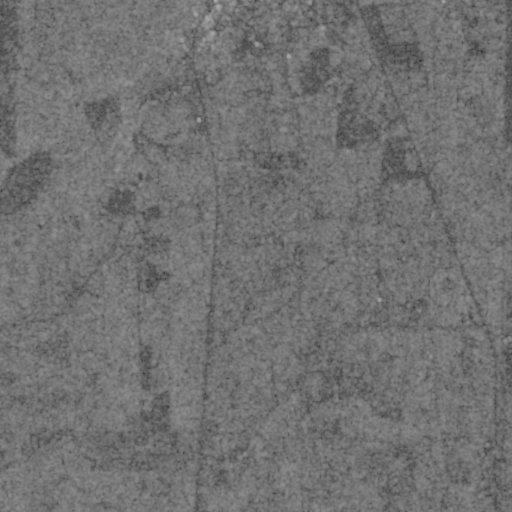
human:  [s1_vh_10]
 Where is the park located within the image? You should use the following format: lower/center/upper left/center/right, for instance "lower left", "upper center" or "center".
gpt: The park is located in the upper center of the image.
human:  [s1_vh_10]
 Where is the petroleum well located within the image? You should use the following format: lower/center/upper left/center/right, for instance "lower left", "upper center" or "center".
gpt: The petroleum well is located in the center of the image.
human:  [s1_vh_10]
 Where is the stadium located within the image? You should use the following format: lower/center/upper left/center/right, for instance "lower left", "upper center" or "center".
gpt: The stadium is located in the upper center of the image.
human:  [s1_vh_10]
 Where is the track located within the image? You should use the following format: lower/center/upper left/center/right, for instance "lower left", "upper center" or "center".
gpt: The track is located in the upper center of the image.
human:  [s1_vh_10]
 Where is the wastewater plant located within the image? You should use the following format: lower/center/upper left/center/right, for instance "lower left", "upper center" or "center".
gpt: The wastewater plant is located in the upper center of the image.
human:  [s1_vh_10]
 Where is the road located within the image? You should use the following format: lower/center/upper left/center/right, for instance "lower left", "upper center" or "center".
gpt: There is no road in the image.

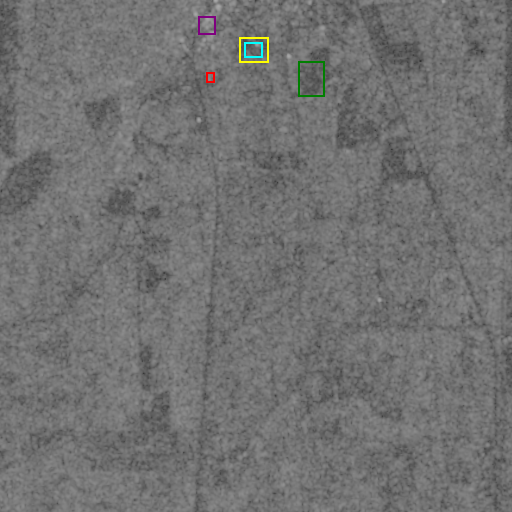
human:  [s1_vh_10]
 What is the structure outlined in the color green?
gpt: The structure outlined in green is a park.
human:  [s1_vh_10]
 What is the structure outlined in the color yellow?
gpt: The structure outlined in yellow is a stadium.
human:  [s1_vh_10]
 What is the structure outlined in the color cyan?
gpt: The structure outlined in cyan is a track.
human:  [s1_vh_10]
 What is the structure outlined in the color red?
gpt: The structure outlined in red is a building.
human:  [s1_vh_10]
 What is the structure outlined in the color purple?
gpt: The structure outlined in purple is a building.
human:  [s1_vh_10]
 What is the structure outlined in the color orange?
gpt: There is no orange outline.